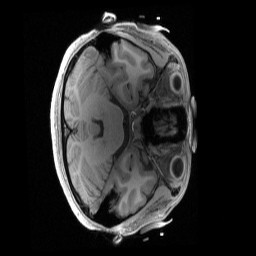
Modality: T1w
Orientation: axial
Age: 27
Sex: female
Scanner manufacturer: siemens
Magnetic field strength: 3 T
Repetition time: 2.4 s
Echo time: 0.00222 s